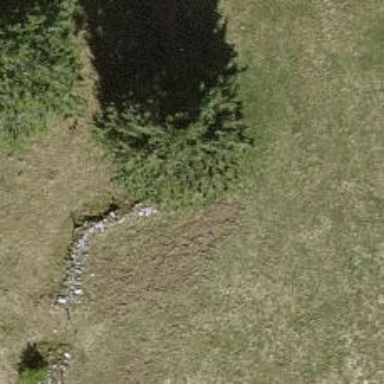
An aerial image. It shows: Wall barrier.